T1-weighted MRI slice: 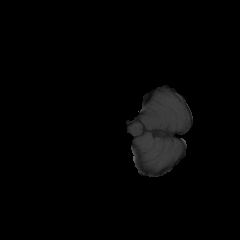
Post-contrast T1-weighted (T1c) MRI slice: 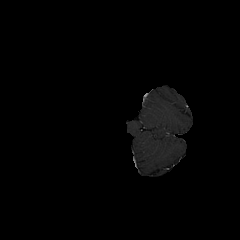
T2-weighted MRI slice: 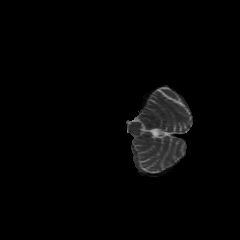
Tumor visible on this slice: no